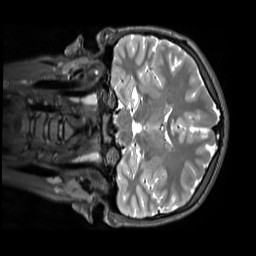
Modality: T2w
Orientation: coronal
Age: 13
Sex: female
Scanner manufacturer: siemens
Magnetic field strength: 3 T
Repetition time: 3.2 s
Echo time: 0.408 s